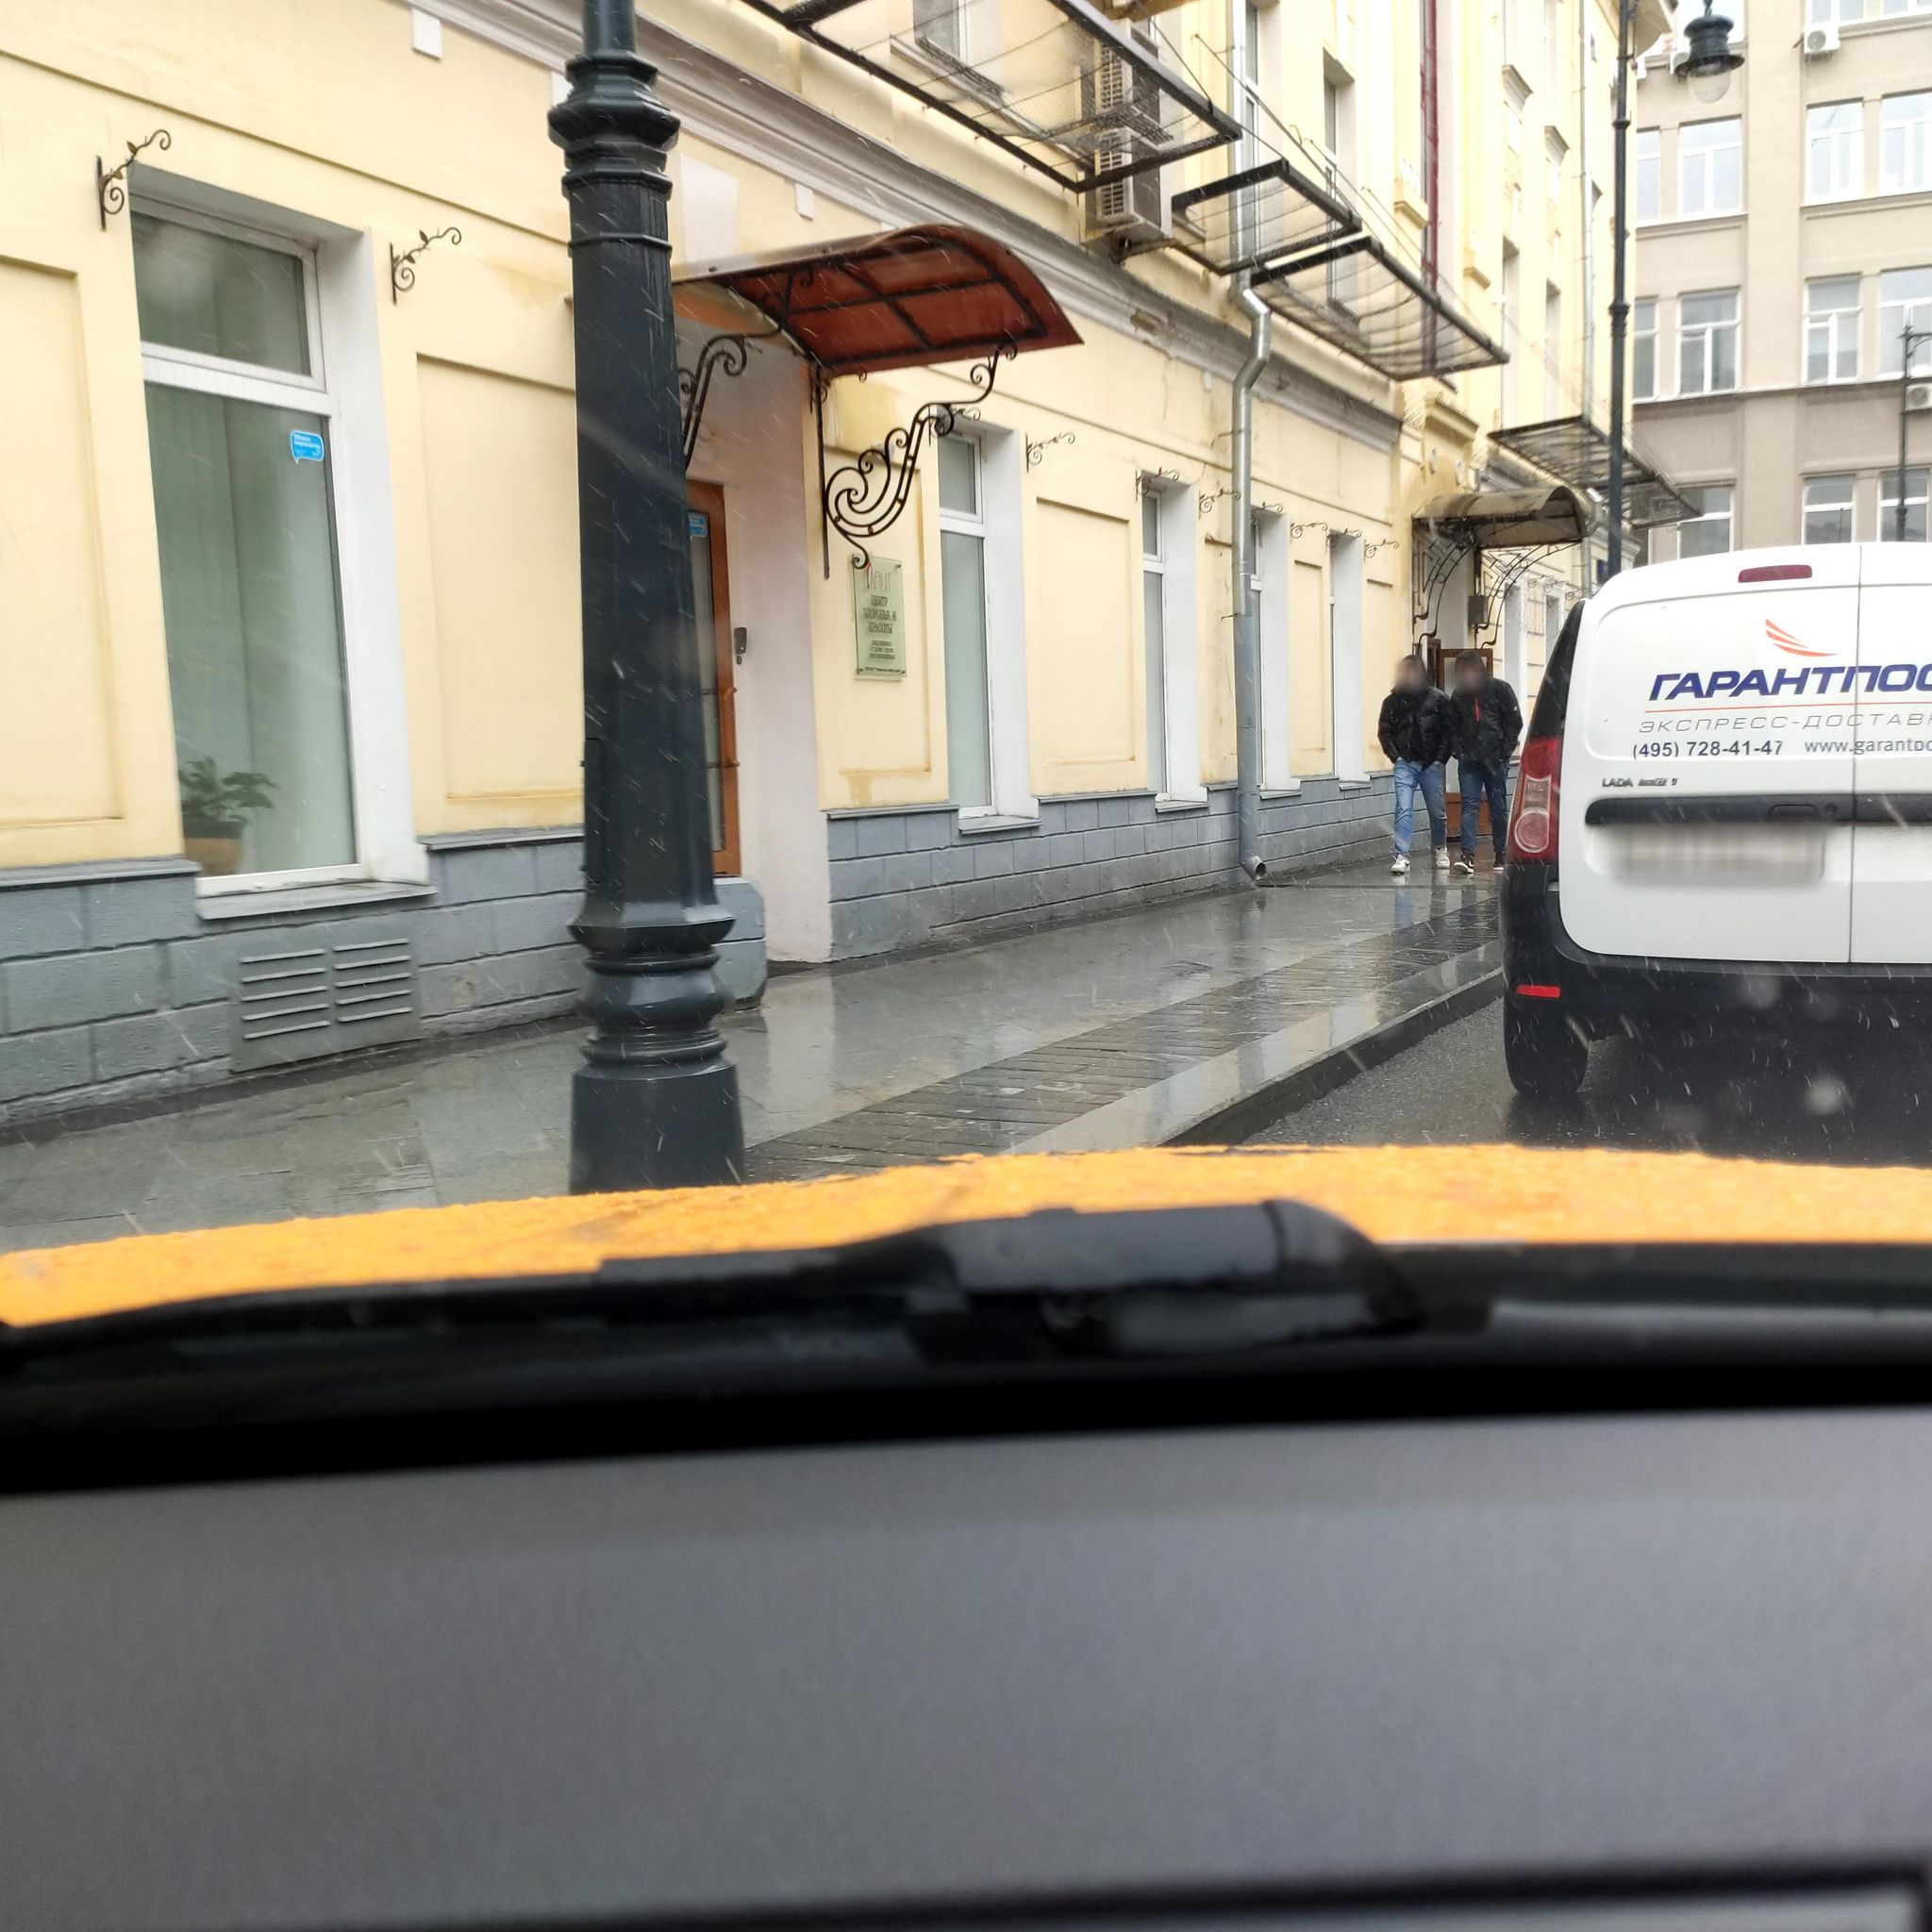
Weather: snowy
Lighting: day
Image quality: slightly poor
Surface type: driving surface
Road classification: footway
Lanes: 2
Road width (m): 3.6
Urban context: urban centre
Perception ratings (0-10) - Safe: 1.61, Lively: 7.59, Beautiful: 1.66, Boring: 2.31, Depressing: 8.2, Wealthy: 2.48